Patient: sex F, age 31
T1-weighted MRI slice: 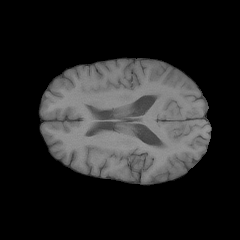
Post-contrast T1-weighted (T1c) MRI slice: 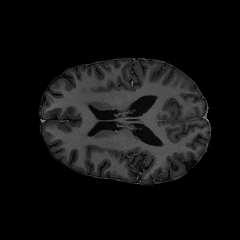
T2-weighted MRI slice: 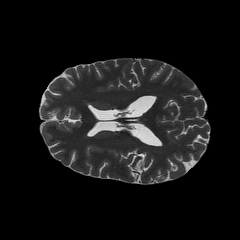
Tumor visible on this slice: no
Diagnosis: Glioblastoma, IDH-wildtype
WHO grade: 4